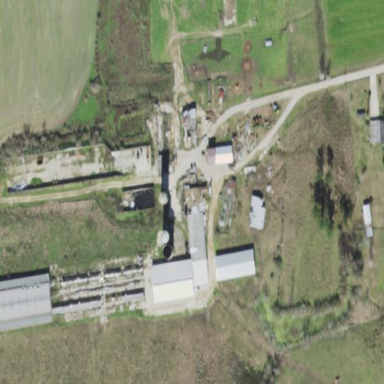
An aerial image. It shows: Dairy farmyard.